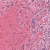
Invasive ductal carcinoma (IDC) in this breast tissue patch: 0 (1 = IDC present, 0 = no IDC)